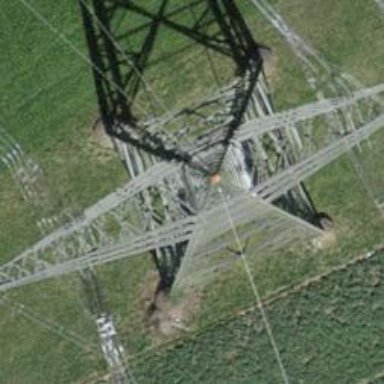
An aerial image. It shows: Power line with three cables leading to substation.